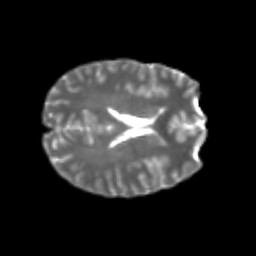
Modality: T2w
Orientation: axial
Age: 24
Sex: male
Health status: healthy
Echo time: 0.074 s